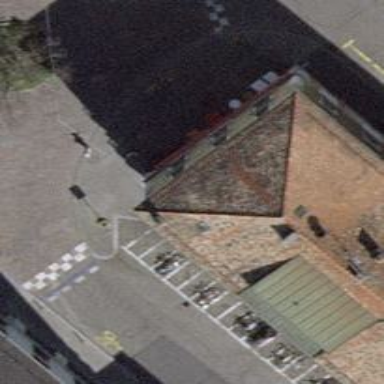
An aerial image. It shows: Bar.